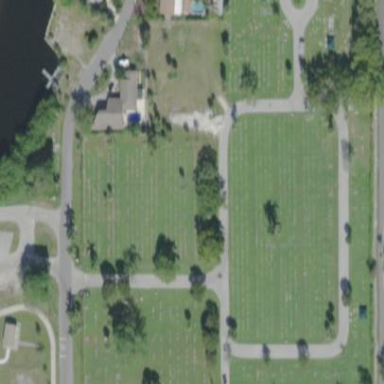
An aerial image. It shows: Graveyard.